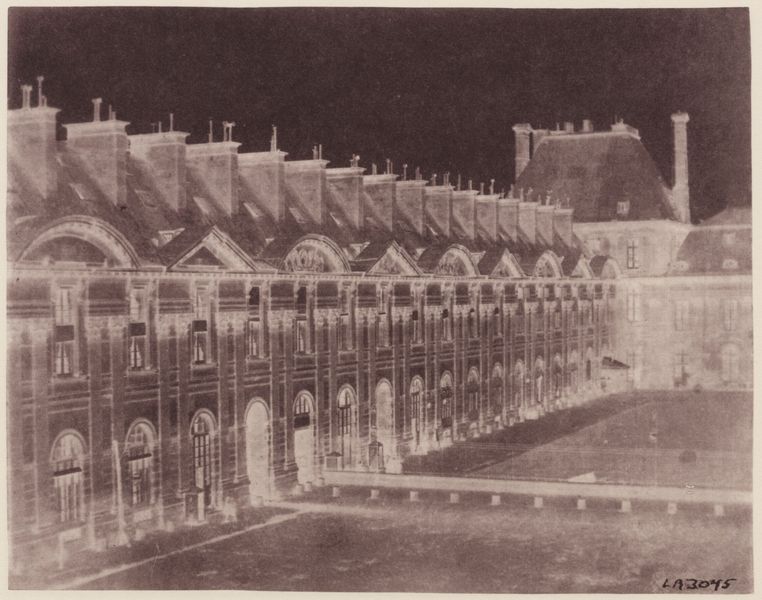
Titel: Louvre, Paris
Künstler: William Henry Fox Talbot
Standort: Lacock (UK)
Institution: Sammlung Lacock
Schlagwörter: dunkel, flügel, himmel, schatten, wasser, weiß, dreieck, fenster, grau, hell, licht, nacht, schwarz, straße, säulen, tür, dach, gebäude, haus, rasen, schloss, weg, architektur, brücke, gitter, kanal, kirche, wege, england, kamine, rund, schornstein, turm, ecke, bogen, fassade, türen, venedig, dächer, giebel, schornsteine, tag, hof, pilaster, rundbogen, steg, gardinen, tor, foto, fotografie, photographie, bögen, eingang, innenhof, gehsteig, türme, palast, schwarzweiß, reihe, photo, tore, villa, negativ, beleuchtet, spitzbögen, einfahrt, etagen, geschosse, kassetten, pavillon, london, stockwerke, lisenen, kolossalordnung, satteldach, enfilade, torbögen, durchgänge, fassadengliederung, eckpavillon, bel etage, eckbau, britannien, gesprengter giebel, volutengiebel, t, g, b, x, n, m, e, l, d, h, v, f, j, c, gh, universiät, schwarz weiß aufnahme, college, tympane, timpane, jm, hjzhjh, hjjjü+, kj, 2 geschossif